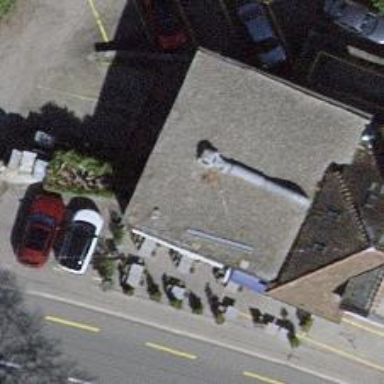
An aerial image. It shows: Restaurant.